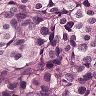
Metastatic tissue present: yes